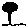
Label: tree